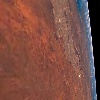
Label: land